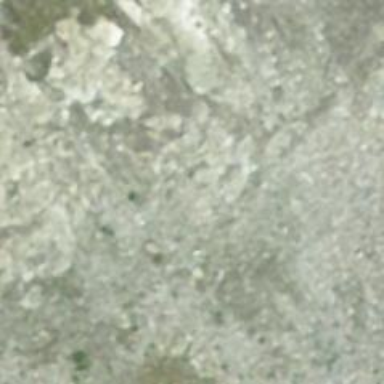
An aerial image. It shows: Landscape of bare rock.